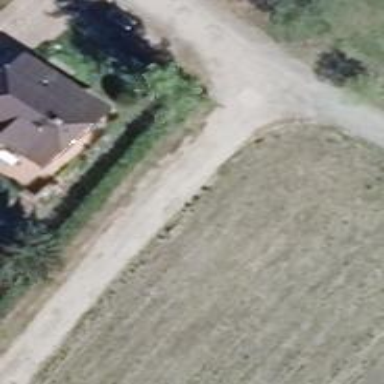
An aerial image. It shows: Residential road.